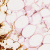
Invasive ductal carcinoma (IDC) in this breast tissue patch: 0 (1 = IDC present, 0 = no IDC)